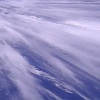
Label: cloud